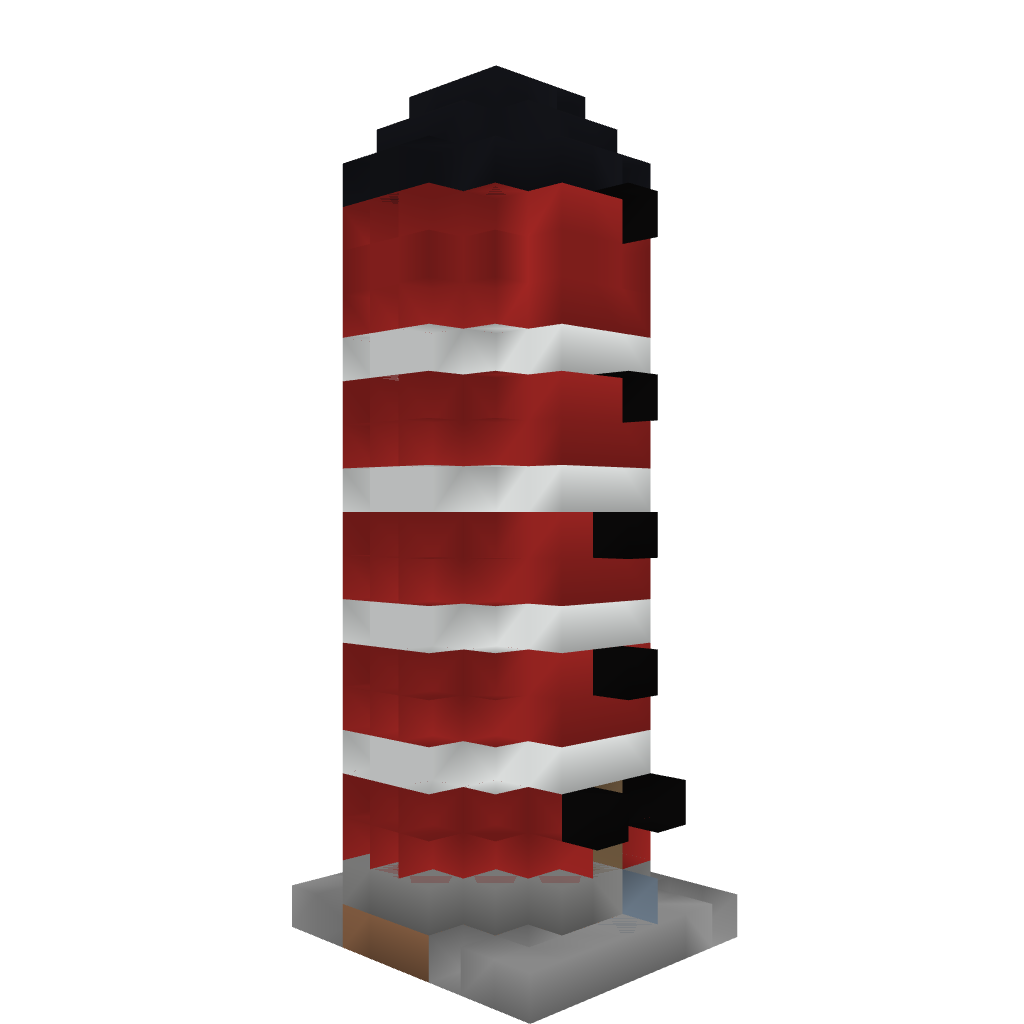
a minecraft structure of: Storage Silo